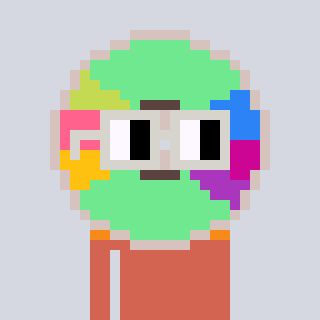
a pixel art character with square light gray glasses, a cd-shaped head and a peachy-colored body on a cool background